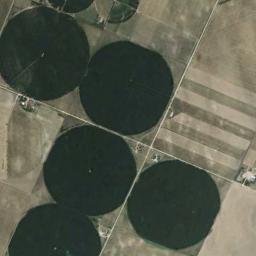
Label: circular_farmland